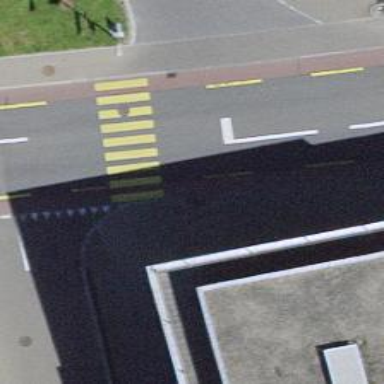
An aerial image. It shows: Marked footway crossing with zebra markings.